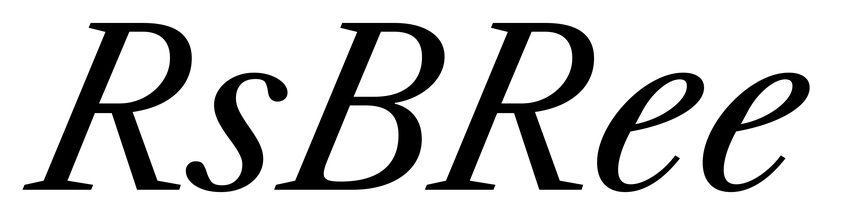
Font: LibreCaslonText-Italic_Italic